Field crop: tomato
Growth stage: 1
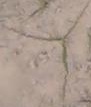
Species: cyperus